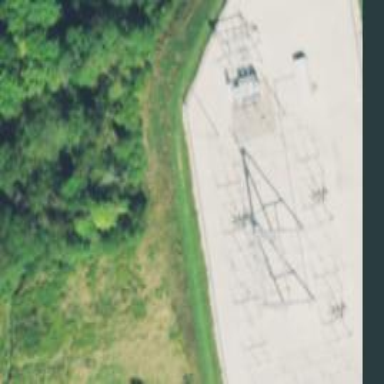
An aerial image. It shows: Switch used for power control.